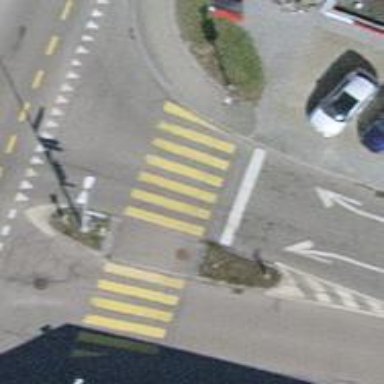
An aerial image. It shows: Crossing with traffic signals and markings.